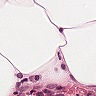
Metastatic tissue present: no